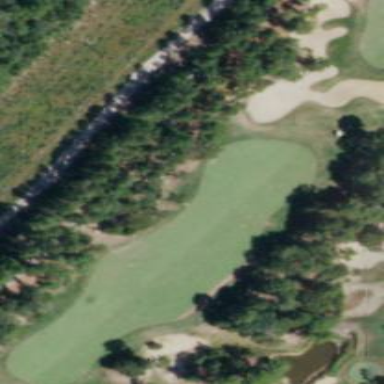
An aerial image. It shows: Golf bunker.